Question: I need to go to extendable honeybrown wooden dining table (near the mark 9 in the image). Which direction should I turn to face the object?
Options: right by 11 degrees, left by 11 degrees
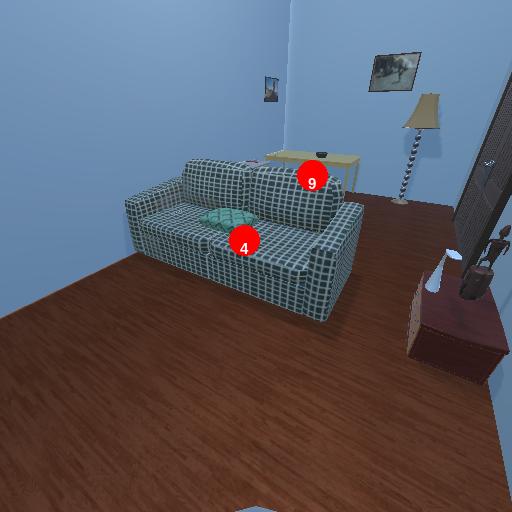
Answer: right by 11 degrees